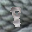
Label: 8